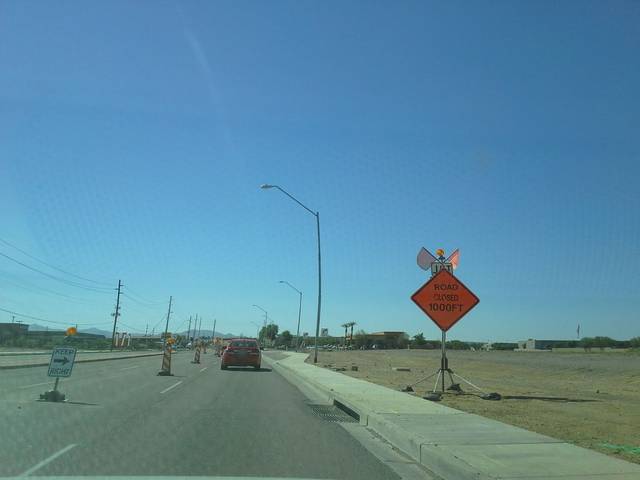
Region: United States
Coordinates: 33.639, -112.342